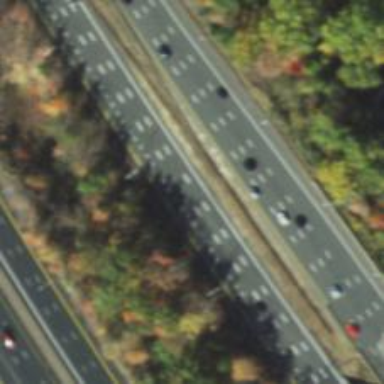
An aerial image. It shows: Urban freeway or expressway.